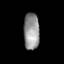
Tissue: lung
Cell type: Endothelial cells
Senescence score: 0.5916
Nuclear area (px): 569
Mean DAPI intensity: 147.826